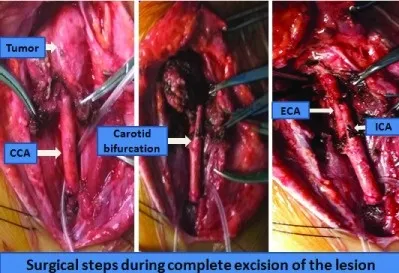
Surgical steps carried out during caudocranial subadventitial dissection.
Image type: medical_photograph (other_medical_photograph)